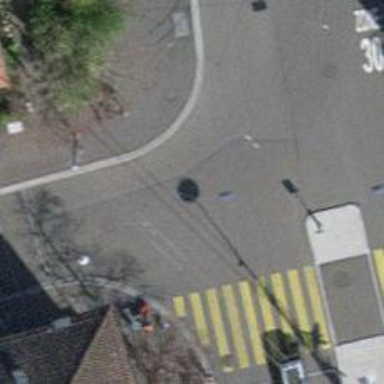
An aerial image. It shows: Residential road with asphalt surface. There are trolley wires present and cycle lane on the left going in the opposite direction.